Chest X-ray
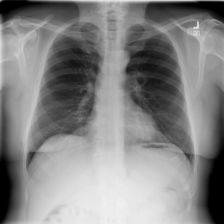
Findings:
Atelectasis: negative
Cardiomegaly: negative
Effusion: negative
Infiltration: negative
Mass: negative
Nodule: negative
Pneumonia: negative
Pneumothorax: negative
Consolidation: negative
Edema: negative
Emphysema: negative
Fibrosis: negative
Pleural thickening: negative
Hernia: negative